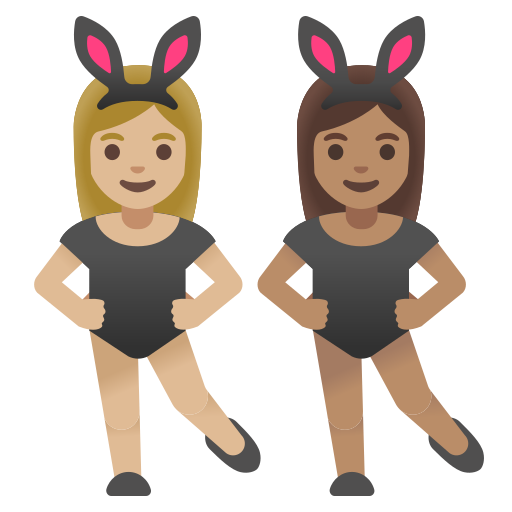
Emoji: 👩🏼‍🐰‍👩🏽